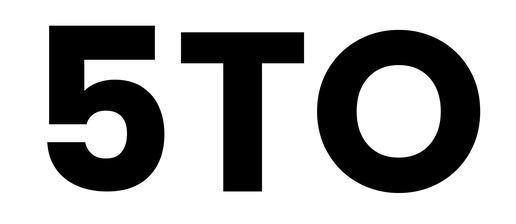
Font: Poppins-Bold